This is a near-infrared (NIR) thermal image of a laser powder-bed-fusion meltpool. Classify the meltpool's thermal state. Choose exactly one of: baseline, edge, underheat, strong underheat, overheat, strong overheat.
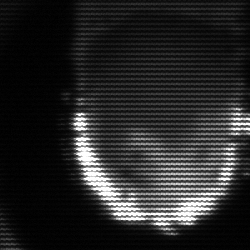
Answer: baseline